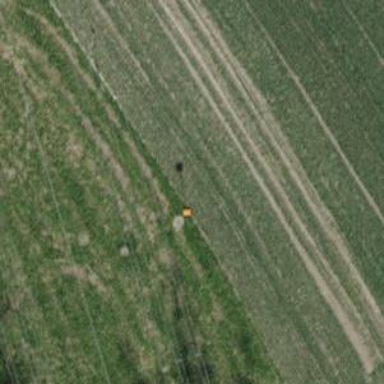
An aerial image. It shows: Pipeline marker.